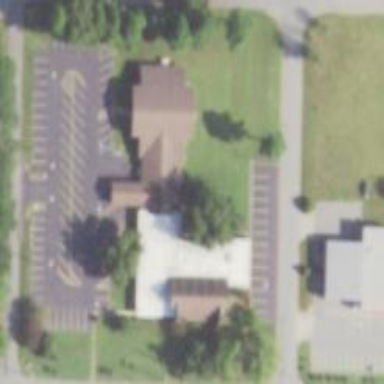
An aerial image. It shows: Beautiful church building.